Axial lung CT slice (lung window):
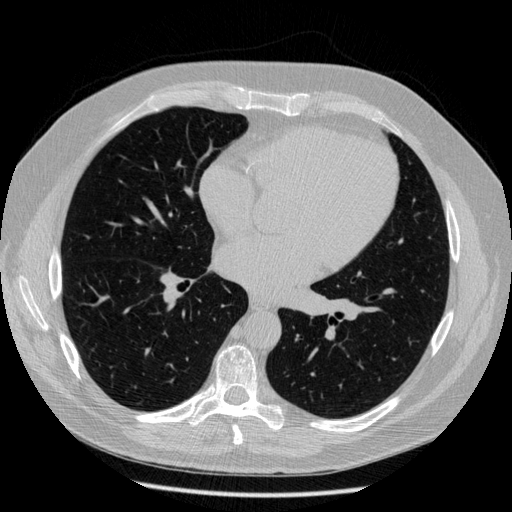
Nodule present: no